Field crop: maize
Growth stage: 2
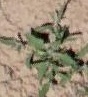
Species: atriplex